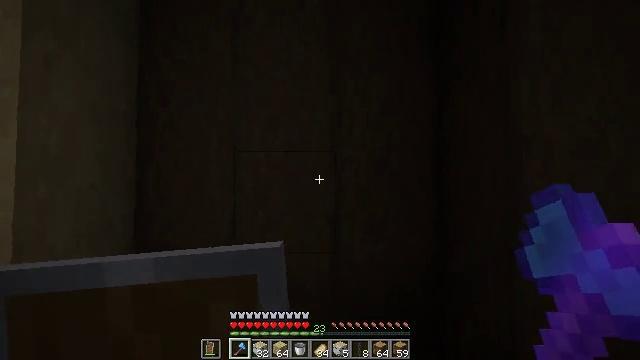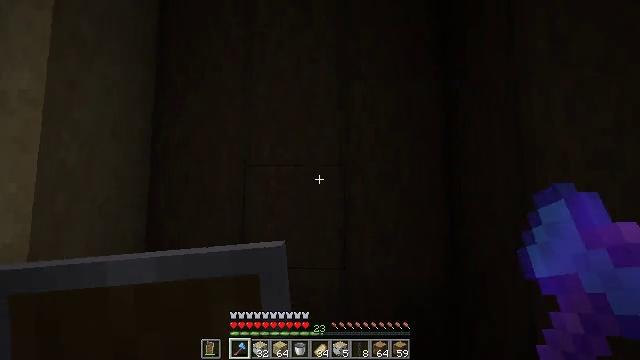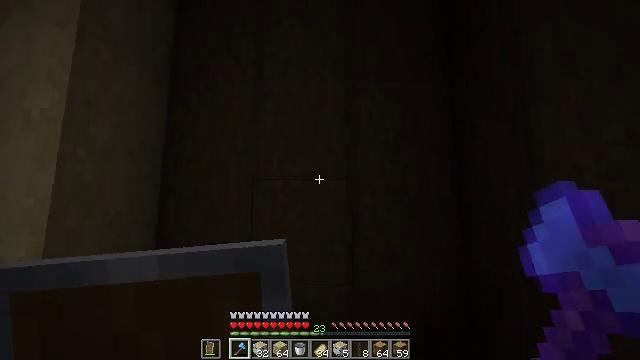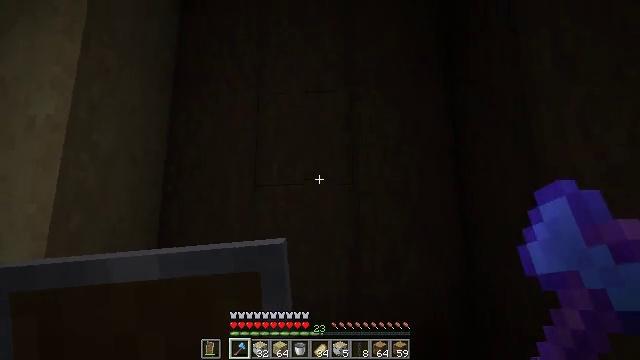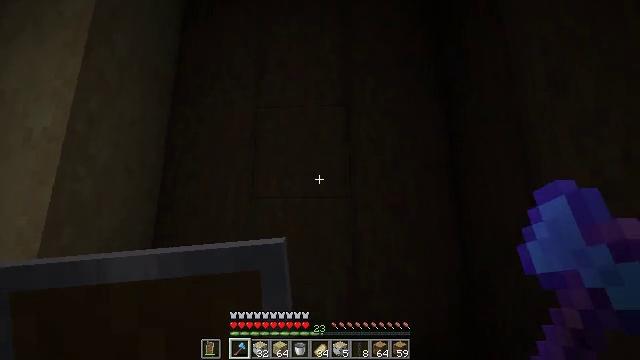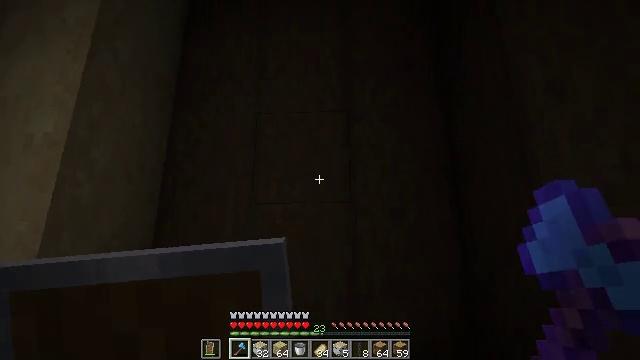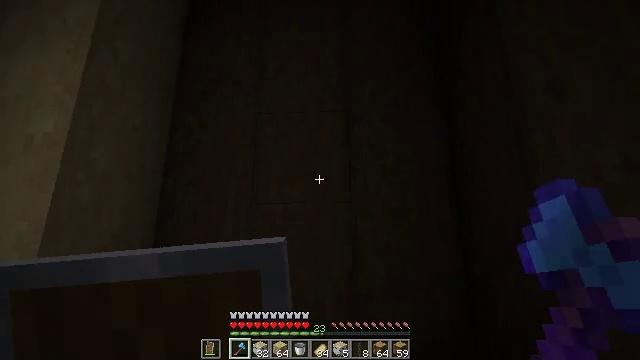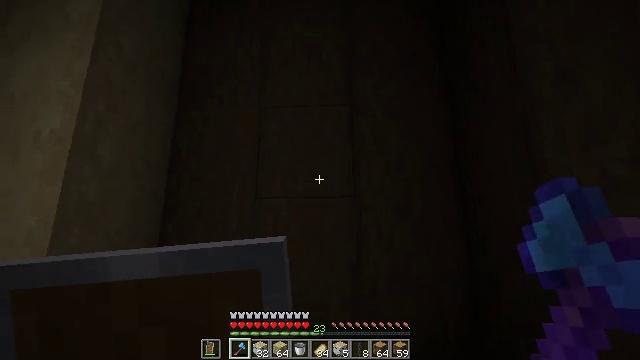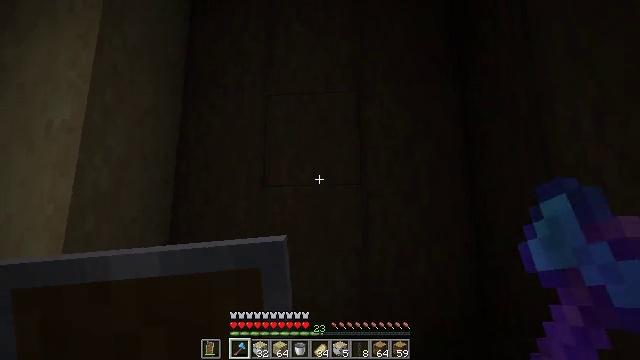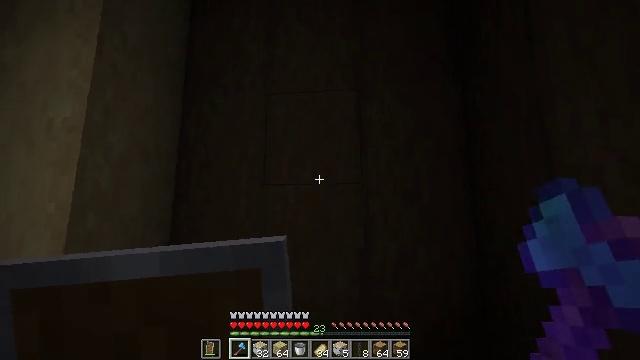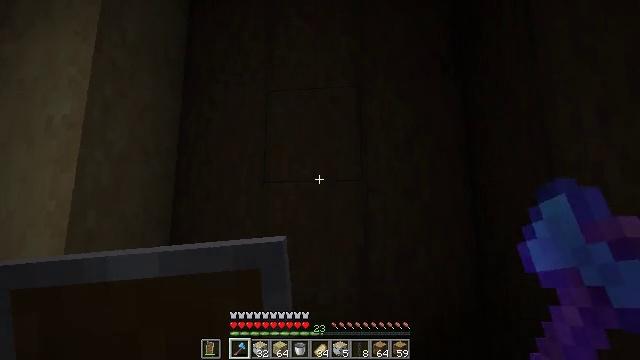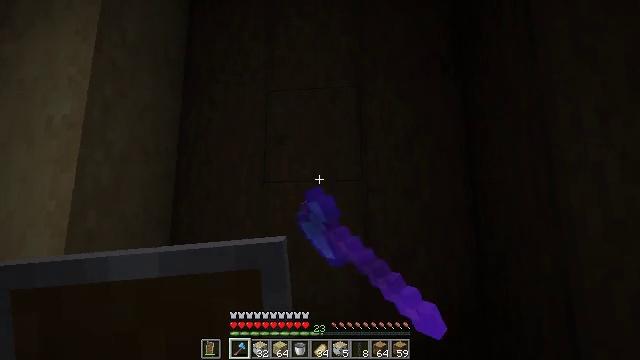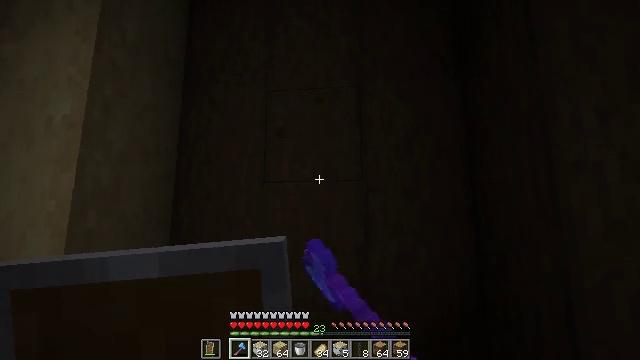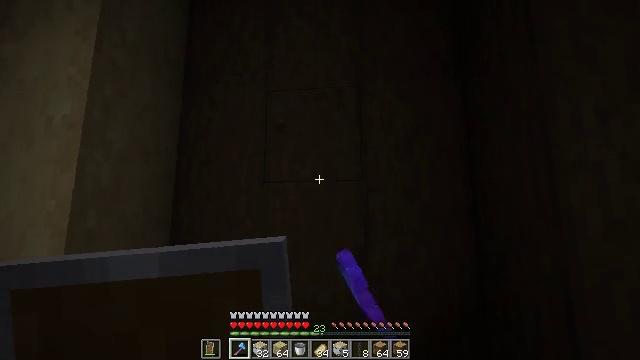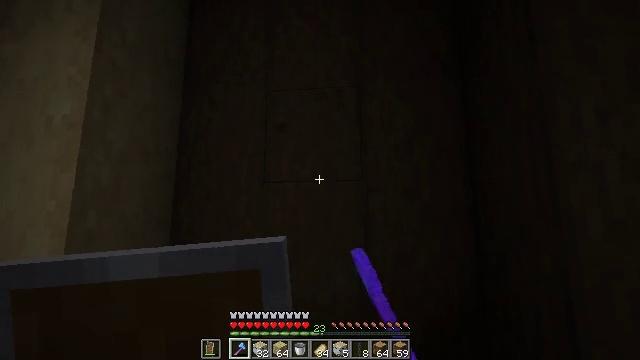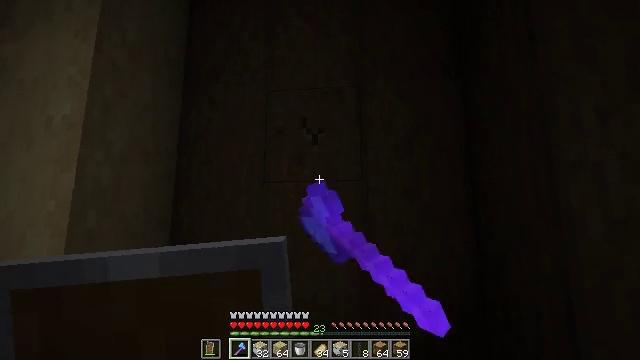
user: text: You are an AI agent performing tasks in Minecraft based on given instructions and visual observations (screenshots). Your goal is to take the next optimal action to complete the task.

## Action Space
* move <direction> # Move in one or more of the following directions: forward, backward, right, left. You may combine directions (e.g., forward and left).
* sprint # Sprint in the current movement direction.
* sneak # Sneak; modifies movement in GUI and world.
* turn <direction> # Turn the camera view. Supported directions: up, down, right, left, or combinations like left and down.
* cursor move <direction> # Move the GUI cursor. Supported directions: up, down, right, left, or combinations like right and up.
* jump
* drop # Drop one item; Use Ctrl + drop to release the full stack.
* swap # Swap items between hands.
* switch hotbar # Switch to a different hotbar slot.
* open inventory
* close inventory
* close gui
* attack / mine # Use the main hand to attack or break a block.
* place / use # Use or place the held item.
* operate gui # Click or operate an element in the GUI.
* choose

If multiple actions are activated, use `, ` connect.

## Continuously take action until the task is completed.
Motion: motion action
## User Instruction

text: Collect stripped dark oak logs.
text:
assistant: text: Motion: turn left and up
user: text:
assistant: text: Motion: turn left and up
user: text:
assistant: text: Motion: turn up
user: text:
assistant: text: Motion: turn up
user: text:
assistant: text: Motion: turn up
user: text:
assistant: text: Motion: no_op
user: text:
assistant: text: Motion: turn down
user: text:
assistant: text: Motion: turn left and down
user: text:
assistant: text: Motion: no_op
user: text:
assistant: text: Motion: attack / mine
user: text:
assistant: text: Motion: attack / mine
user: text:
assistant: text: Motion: attack / mine
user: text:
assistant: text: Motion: attack / mine
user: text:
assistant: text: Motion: attack / mine
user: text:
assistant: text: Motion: attack / mine
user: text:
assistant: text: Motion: attack / mine
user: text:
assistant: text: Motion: turn up, attack / mine
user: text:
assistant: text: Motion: turn up, attack / mine
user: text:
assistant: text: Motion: turn up, attack / mine
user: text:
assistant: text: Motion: turn up, attack / mine
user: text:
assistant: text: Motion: attack / mine
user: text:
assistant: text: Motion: attack / mine
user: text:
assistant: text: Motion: attack / mine
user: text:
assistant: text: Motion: attack / mine
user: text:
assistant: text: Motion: turn down, attack / mine
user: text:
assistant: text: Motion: turn down, attack / mine
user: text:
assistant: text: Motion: turn down
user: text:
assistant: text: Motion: move forward
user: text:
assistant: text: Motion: move forward, turn up
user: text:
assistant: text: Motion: move forward, turn up